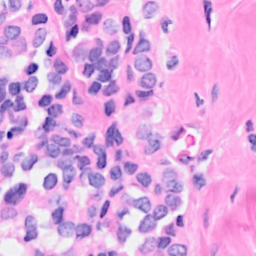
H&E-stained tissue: Breast